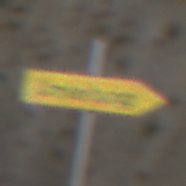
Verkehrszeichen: UmleitungswegweiserRechtsweisend
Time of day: MorningAfternoon
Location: Outdoor (Suburban)
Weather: PartlyCloudy
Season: NotSpecified
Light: Natural